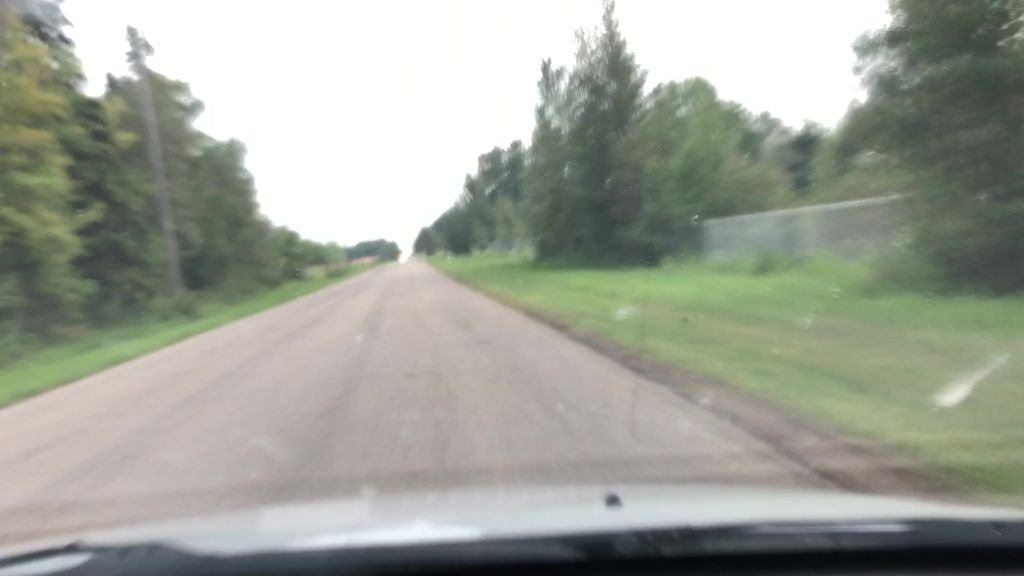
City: edmonton